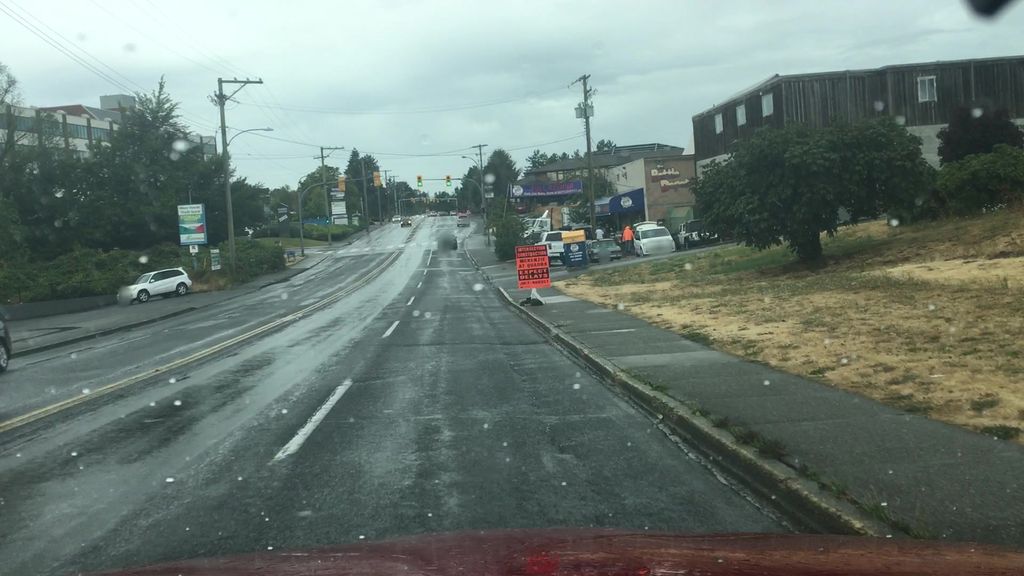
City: victoria